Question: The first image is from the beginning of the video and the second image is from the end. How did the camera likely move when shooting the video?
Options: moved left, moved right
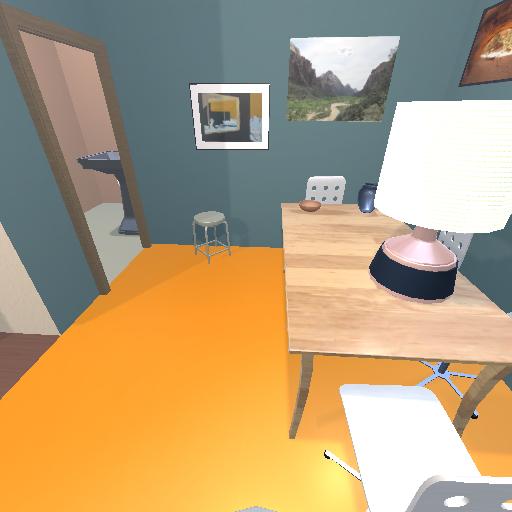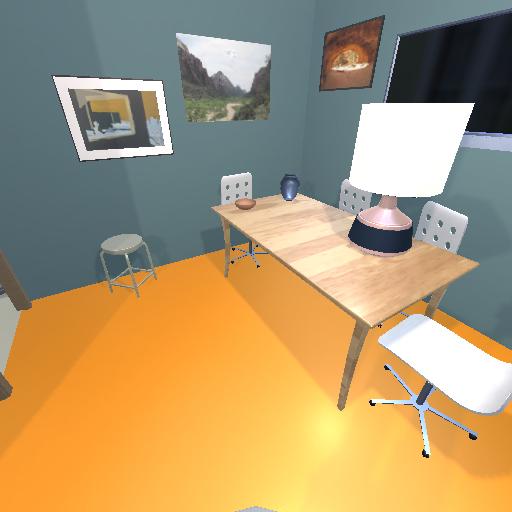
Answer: moved left